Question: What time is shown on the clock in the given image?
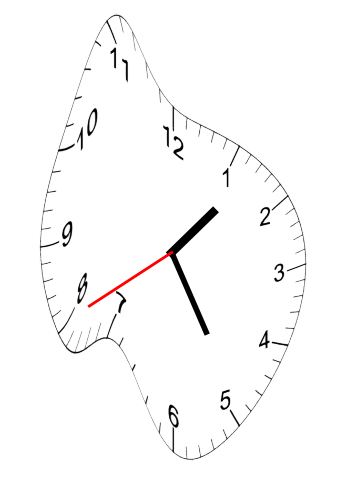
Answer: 01:24:40